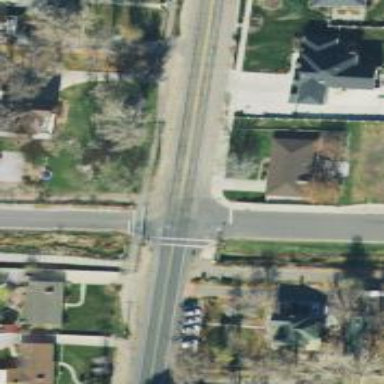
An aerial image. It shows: Road with stop sign.